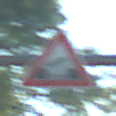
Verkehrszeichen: BeweglicheBruecke
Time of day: MorningAfternoon
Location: Outdoor (RoadRail)
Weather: Clear
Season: NotSpecified
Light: Natural